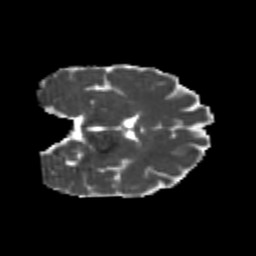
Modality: MD
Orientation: coronal
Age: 20
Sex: female
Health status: healthy
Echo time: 0.074 s